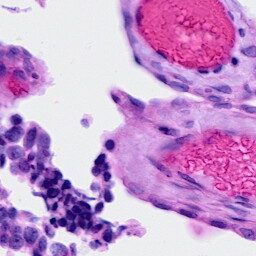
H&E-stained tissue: Ovarian